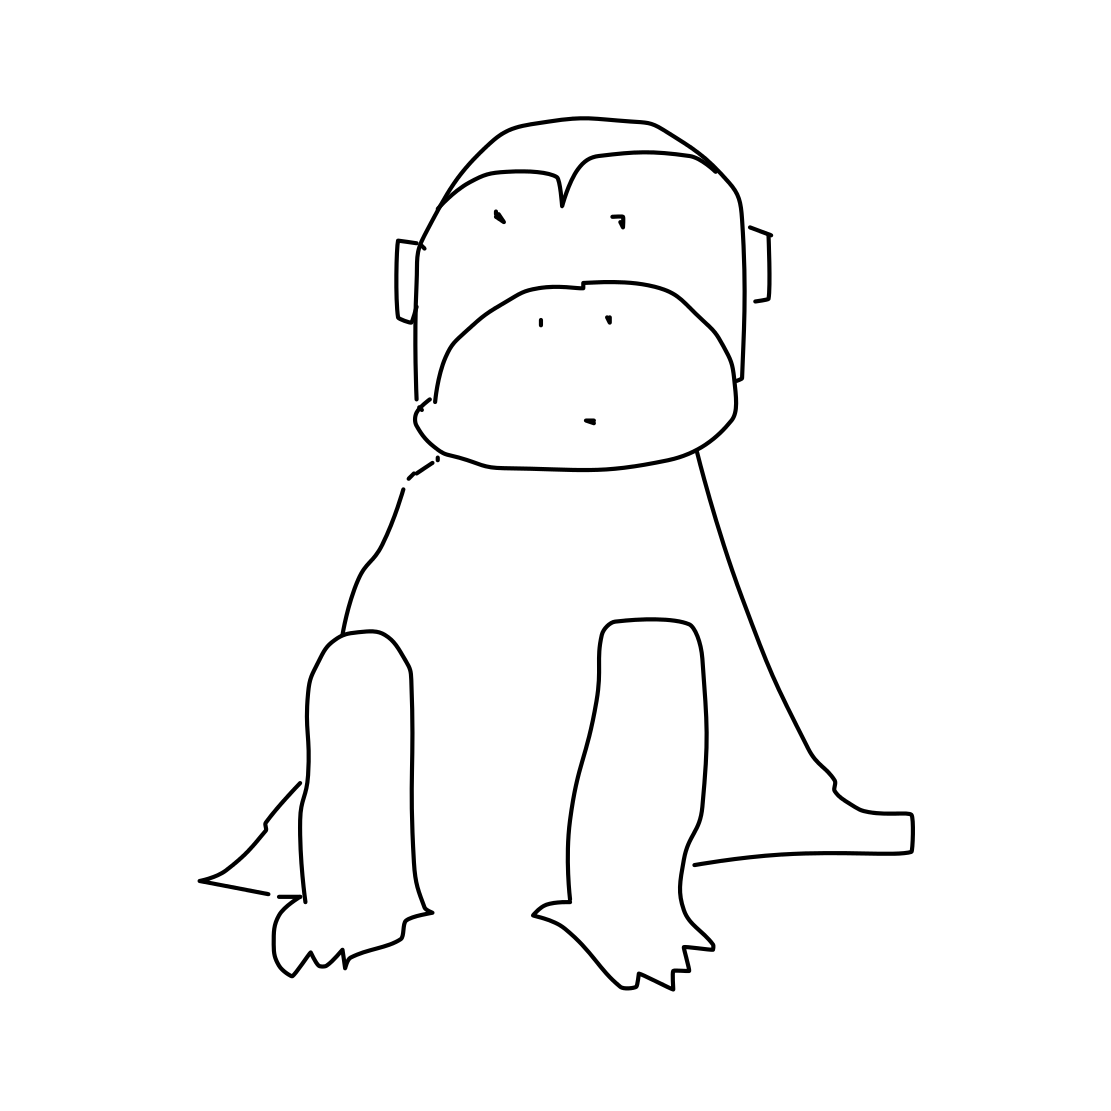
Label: monkey